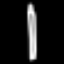
Label: pencil